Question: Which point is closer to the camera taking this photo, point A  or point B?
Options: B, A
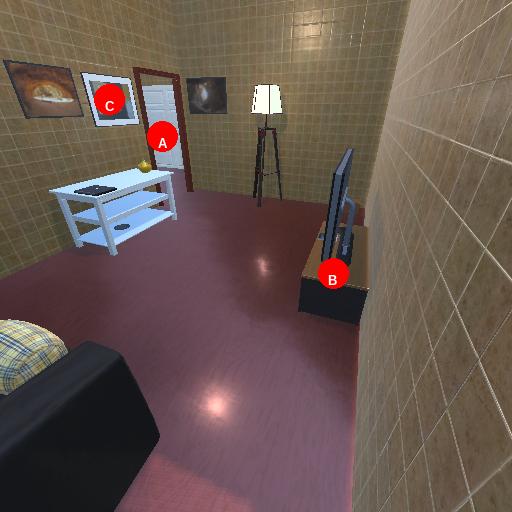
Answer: B